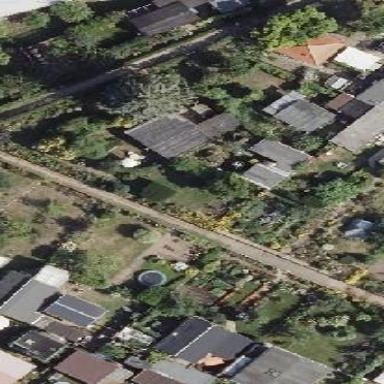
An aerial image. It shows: Plot of allotments surrounded by hedge.